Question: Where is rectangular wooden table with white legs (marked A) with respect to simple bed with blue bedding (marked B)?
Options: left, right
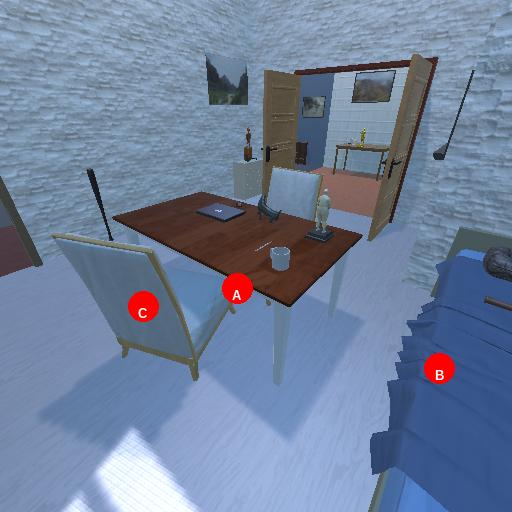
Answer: left